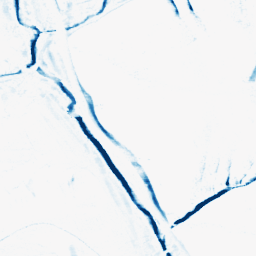
Category: morphological
Decomposition family: morphological_rect
Decomposition parameters: operation: closing
width: 10
height: 3
Upsampling method: linear_exact
Upsampling parameters: scale: 2
Upsampling scale: 2